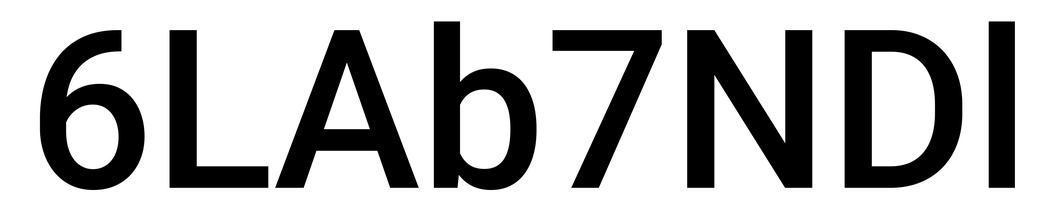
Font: Roboto_Medium